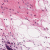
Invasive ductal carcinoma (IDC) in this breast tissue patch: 0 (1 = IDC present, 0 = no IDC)